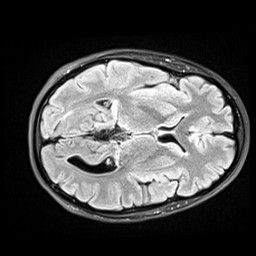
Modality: FLAIR
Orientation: axial
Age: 28
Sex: female
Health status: healthy
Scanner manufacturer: siemens
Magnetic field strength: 3 T
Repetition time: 9 s
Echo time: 0.088 s